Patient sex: F
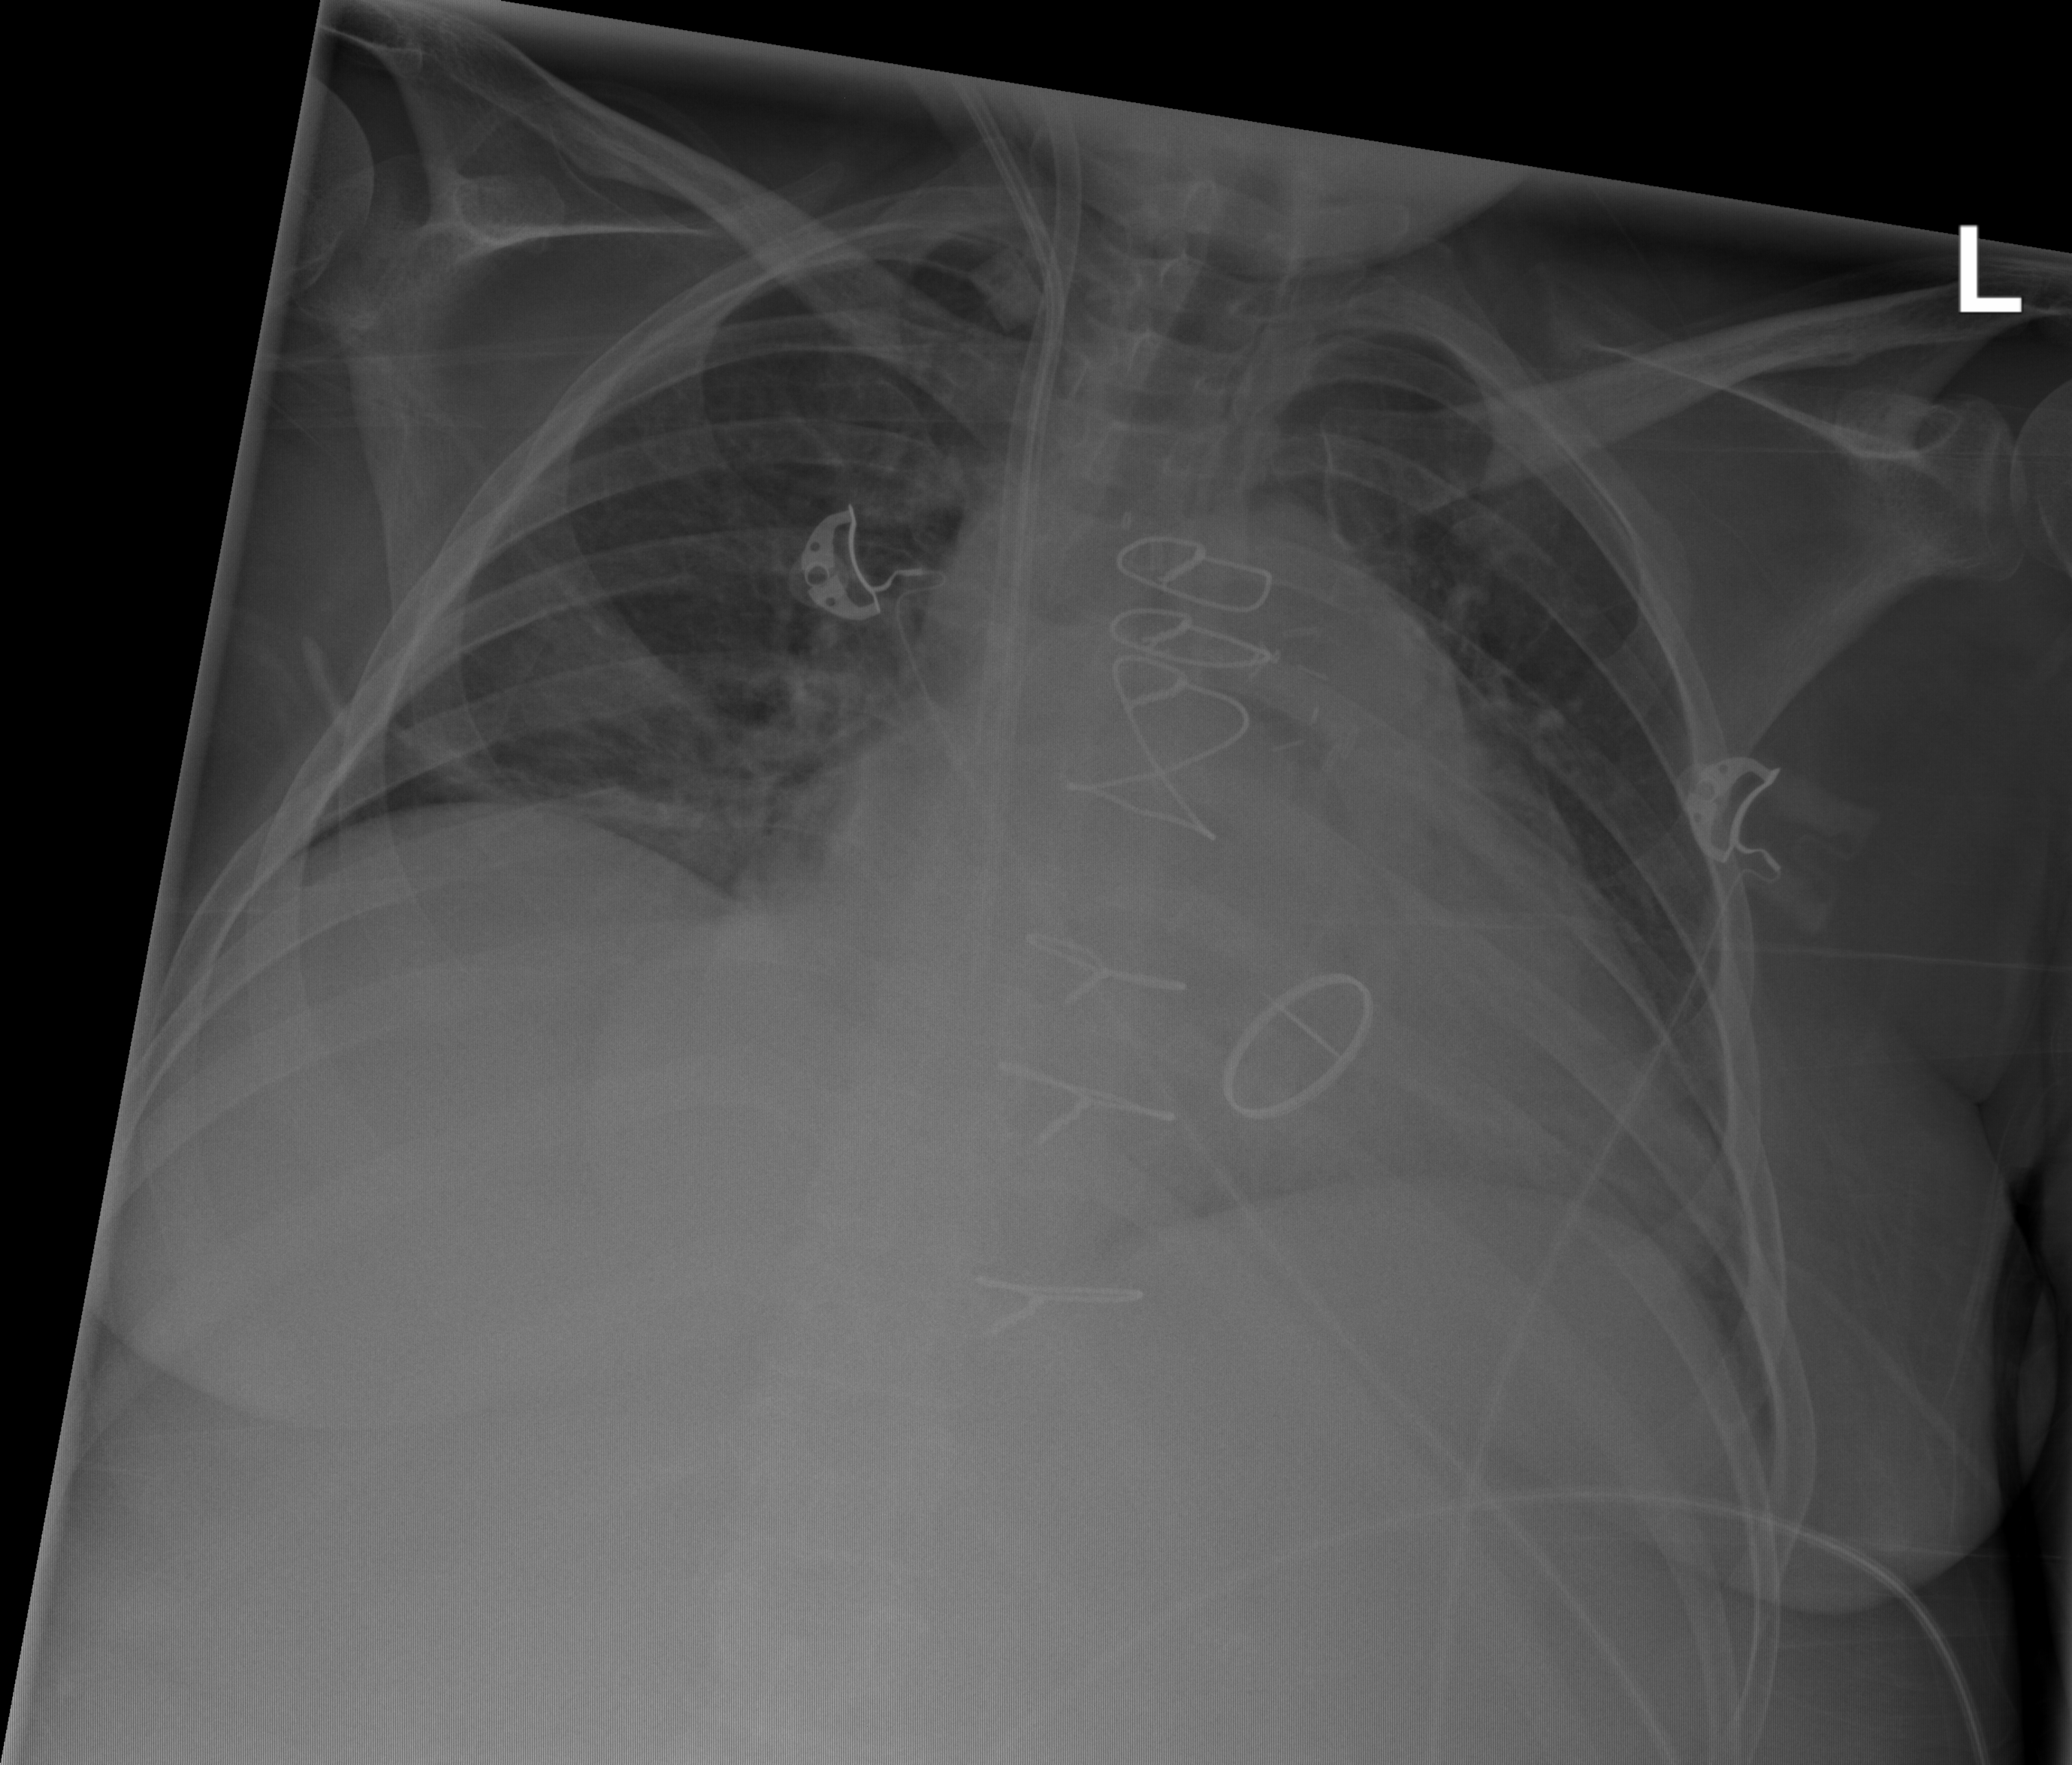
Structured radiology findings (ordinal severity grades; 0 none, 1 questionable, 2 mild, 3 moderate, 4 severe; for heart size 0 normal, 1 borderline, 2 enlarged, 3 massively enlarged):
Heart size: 2
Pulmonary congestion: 0
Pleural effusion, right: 2
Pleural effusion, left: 0
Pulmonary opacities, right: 0
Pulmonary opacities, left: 0
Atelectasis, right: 2
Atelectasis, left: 2